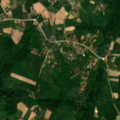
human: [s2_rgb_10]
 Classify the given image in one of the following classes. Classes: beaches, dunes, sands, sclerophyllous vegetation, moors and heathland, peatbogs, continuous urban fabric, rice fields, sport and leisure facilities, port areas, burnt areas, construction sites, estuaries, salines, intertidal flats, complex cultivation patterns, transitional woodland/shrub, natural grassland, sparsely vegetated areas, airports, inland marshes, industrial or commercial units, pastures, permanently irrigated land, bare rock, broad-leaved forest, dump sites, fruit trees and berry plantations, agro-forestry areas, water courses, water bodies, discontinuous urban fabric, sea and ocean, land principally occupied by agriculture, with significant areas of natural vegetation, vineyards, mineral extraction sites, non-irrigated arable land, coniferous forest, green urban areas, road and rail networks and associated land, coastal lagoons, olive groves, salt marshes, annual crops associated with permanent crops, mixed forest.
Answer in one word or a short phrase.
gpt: complex cultivation patterns, land principally occupied by agriculture, with significant areas of natural vegetation, broad-leaved forest